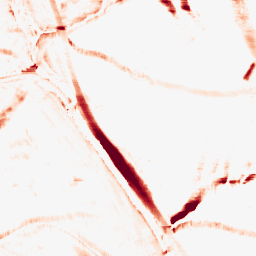
Category: morphological
Decomposition family: morphological_rect
Decomposition parameters: operation: opening
width: 20
height: 10
Upsampling method: edge_directed
Upsampling parameters: scale: 2
Upsampling scale: 2